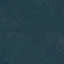
Land use / land cover: Forest